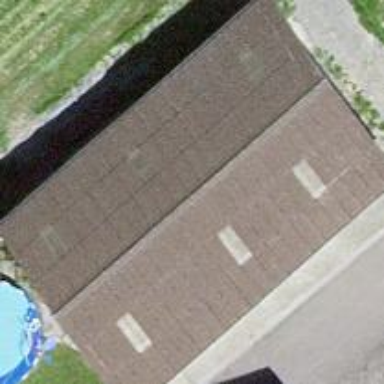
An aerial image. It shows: Rural barn.